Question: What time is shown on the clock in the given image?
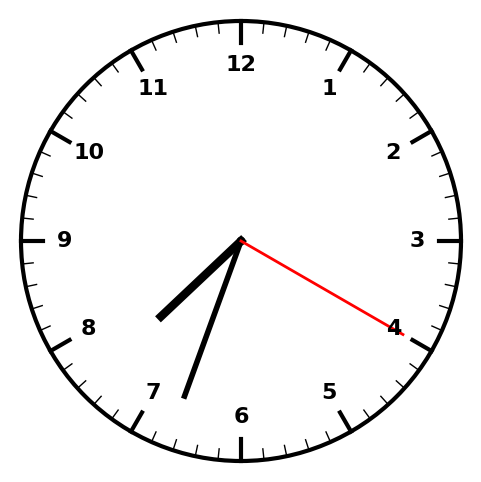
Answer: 07:33:20